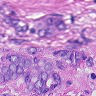
Metastatic tissue present: yes